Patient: sex M, age 61
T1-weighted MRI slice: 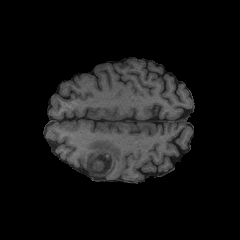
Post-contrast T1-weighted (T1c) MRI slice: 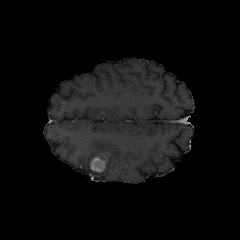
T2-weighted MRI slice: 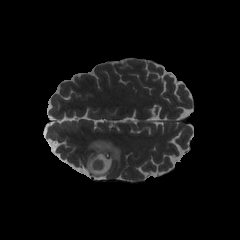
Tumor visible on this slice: yes
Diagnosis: Glioblastoma, IDH-wildtype
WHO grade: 4